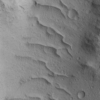
Label: not_dusty